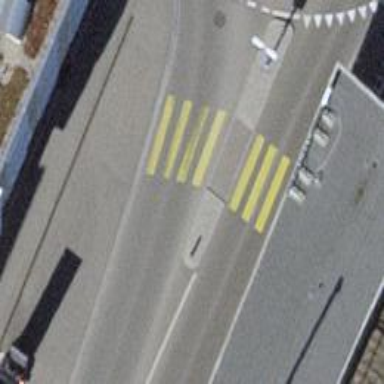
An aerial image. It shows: Marked asphalt footway with crossing markings.